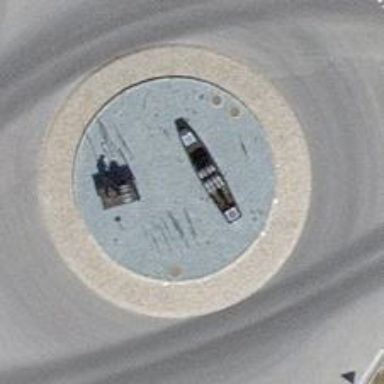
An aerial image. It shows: Roundabout at primary highway.